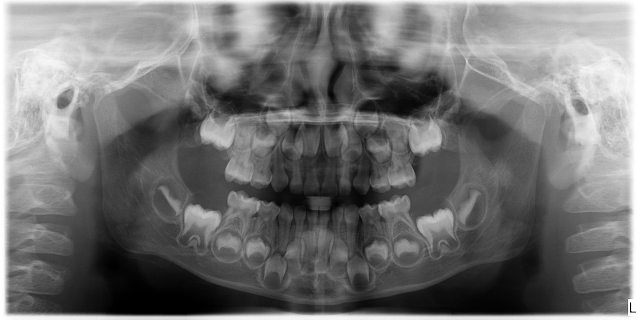
child